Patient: sex F, age 39
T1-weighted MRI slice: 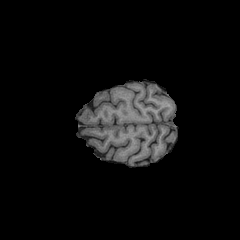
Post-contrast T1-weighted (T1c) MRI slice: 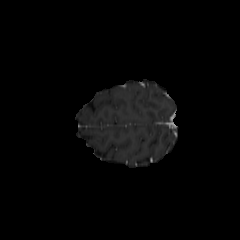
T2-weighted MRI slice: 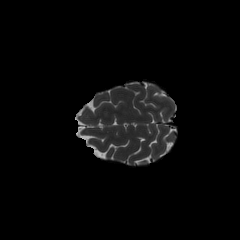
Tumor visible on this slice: no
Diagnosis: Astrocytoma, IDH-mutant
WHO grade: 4